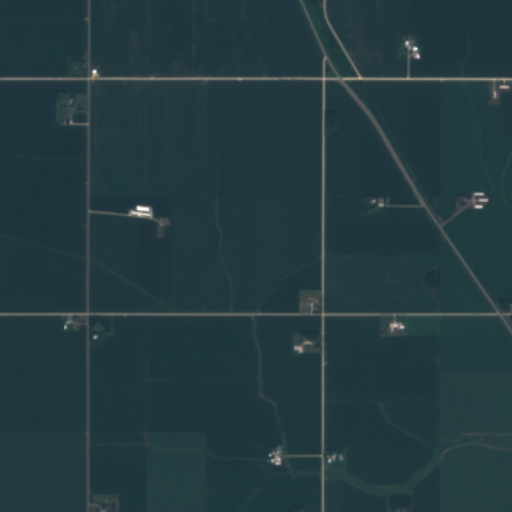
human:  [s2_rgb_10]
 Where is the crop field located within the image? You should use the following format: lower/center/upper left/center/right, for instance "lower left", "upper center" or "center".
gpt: The crop field is located in the upper of the image.
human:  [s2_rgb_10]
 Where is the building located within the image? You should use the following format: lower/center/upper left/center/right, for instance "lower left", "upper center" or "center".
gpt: The building is located in the upper right of the image.
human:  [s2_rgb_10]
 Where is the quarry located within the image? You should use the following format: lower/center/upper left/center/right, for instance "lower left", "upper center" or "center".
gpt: There is no quarry in the image.